Question:
As shown above, my newly installed node.js app directory has a lot of core.* files. What are these, and what is their purpose? Can I delete these files?
I installed node.js behind apache with mod_proxy to can use one of my domain on port 80. Then I installed <URL>. Sometimes I have problems stopping node.js with:
'''
'forever stop server.js'
'''
Maybe that is causing those dumps? Can someone explain why these are appearing?
After all the problem found it's answer my VM's processes are limited on a given number.Node used with apache seems to be the background
'''
-bash: fork: Cannot allocate memory
'''
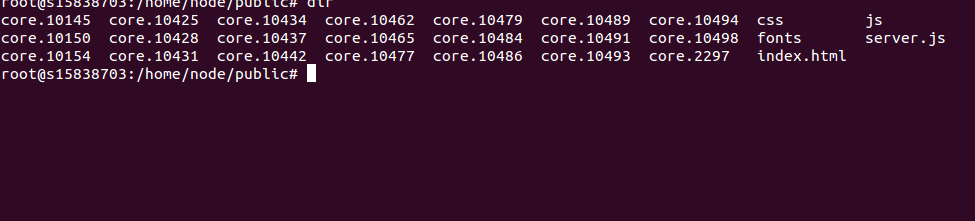
Answer: 'core.<number>' files are typically memory dumps created on Linux systems. The '<number>' is the Process ID of the process that crashed.
I guess your Node.JS application has crashed a number of times and these are the memory dumps left there for you to debug.